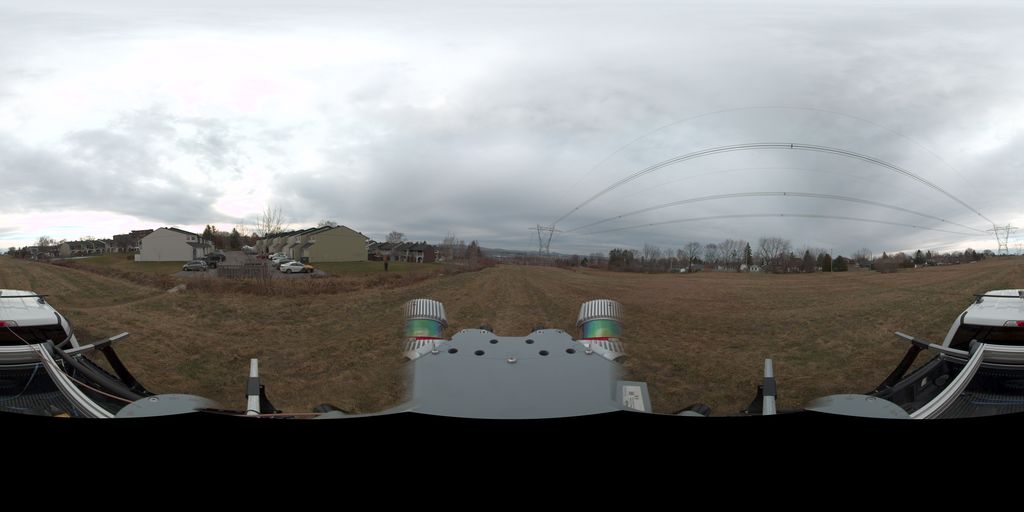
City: quebec_city